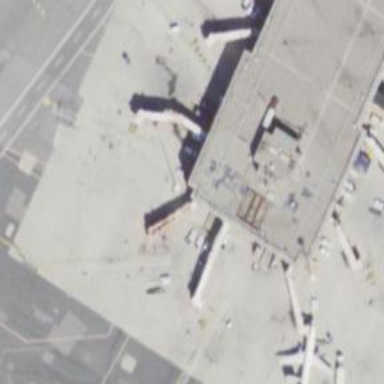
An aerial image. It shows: Airport gate.